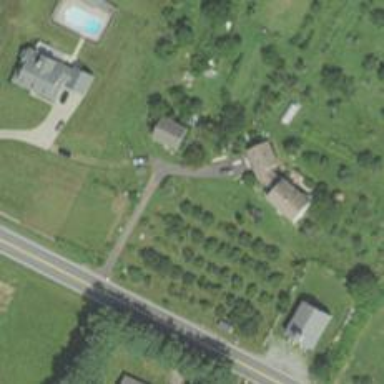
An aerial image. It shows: Driveway.